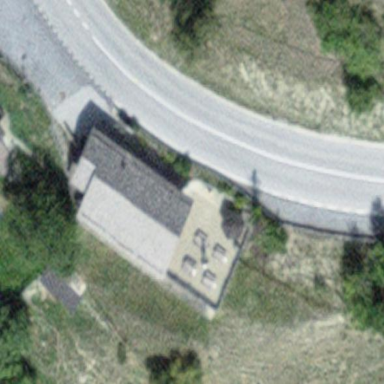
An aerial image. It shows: Restaurant in building.